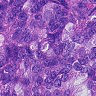
Metastatic tissue present: yes